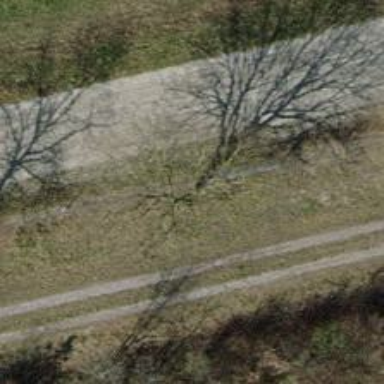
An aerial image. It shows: Beautiful tree with deciduous leaves lined up in avenue.